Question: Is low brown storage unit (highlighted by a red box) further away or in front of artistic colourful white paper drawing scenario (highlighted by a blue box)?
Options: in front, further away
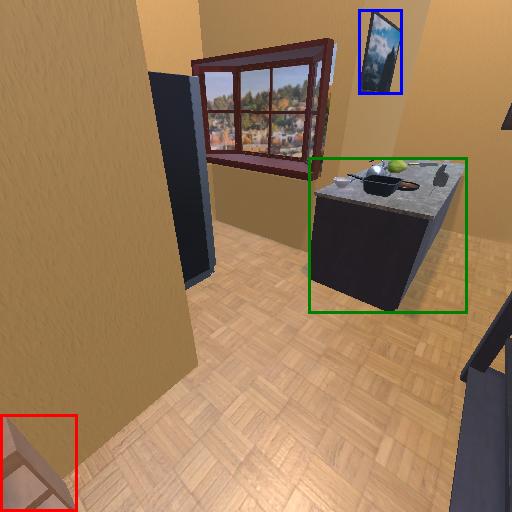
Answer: in front